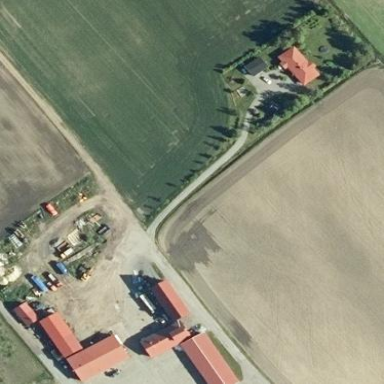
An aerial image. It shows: Farm.